Question: I am using PyX and trying to create a series of rectangles such that every next rectangle must start where the last rectangle ends. The code goes like this:
'''
back_pos = dep_list[i-1]
front_pos = list[i]
c.stroke(path.rect(back_pos, 0, front_pos, 1))
'''
Following are some of the values in list. Basically the list contains increasing order of numbers.
'''
back_pos = 0.04 front_pos = 0.04
back_pos = 0.04 front_pos = 0.21
back_pos = 0.21 front_pos = 0.21
back_pos = 0.21 front_pos = 0.57
back_pos = 0.57 front_pos = 0.72
'''
But when I execute it I get some thing like this following picture

Can someone please suggest me what am I doing wrong ? and how can I fix it ?
p.s I changed the Y-axis in that code so that the starting and ending point of the rectangles are visible.
Thanks :)
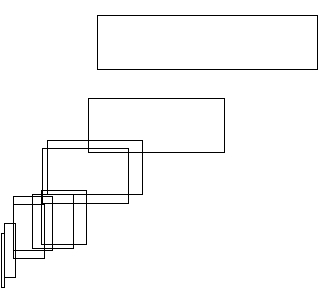
Answer: You wrote 'dep_list' contains a list of increasing numbers, thus I guess it contains the end positions of the rectangles. In addition, note that the third parameter of 'rect' is the width of the rectangles, not the end position. A complete code could thus look like:
'''
from pyx import *
dep_list = [0.04, 0.21, 0.21, 0.57, 0.72]
c = canvas.canvas()
back_pos = 0
for i in range(len(dep_list)):
if i == 0:
width = dep_list[i]
else:
width = dep_list[i] - dep_list[i-1]
c.stroke(path.rect(back_pos, 0, width, 1))
back_pos += width
c.writePDFfile()
'''
resulting in:

There a plenty of options to do it differently. As a simple example you could set 'back_pos' to become 'dep_list[i]' at the last line in the loop. Anyway, I tried to write it in a very unfancy and explicit way. I hope that helps.
PS: You could use 'i*0.1' instead of '0' at the second argument of the 'rect' to get the rects shifted vertically. edit: The output becomes:

PPS: As your list contains '0.21' twice, one rectangular has width zero.